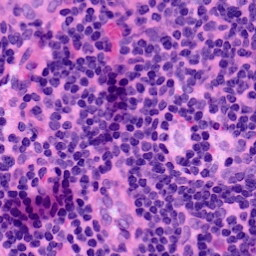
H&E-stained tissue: LymphNode